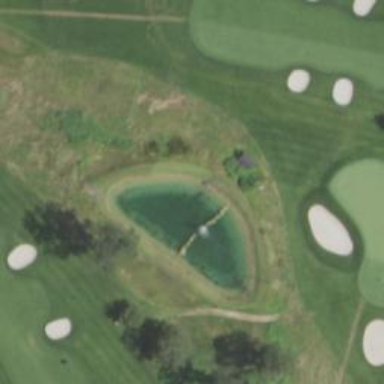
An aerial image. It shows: Water hazard in golf course. The hazard is natural water feature.